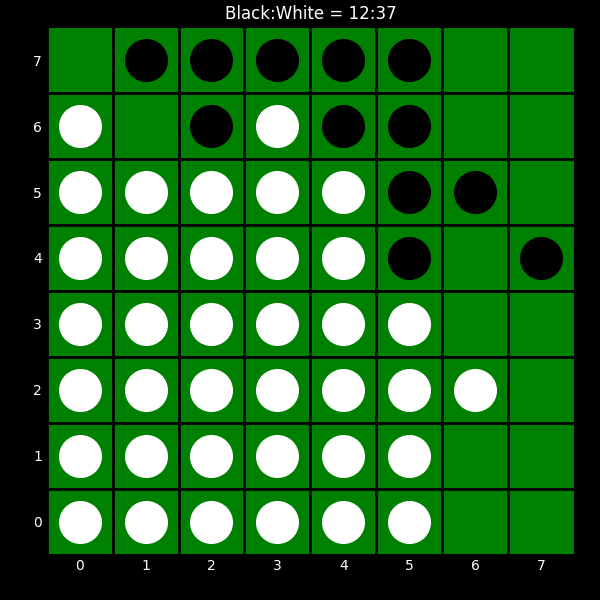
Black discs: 12
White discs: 37